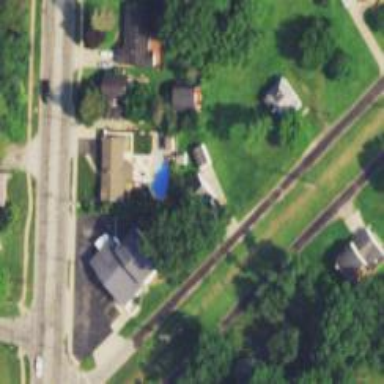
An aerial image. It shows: Residential road.